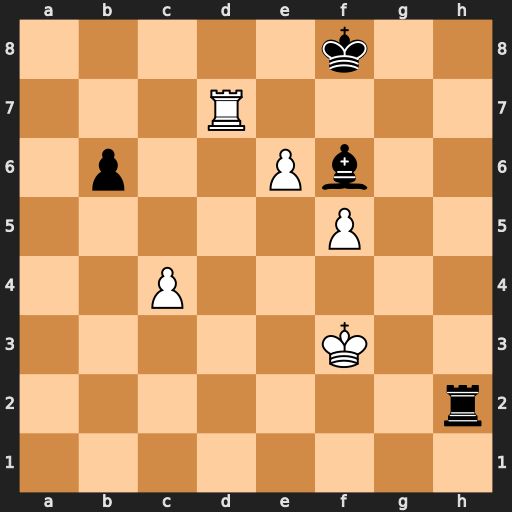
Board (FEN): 5k2/3R4/1p2Pb2/5P2/2P5/5K2/7r/8
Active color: w
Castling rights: -
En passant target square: -
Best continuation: Rf7+ Ke8 Rxf6